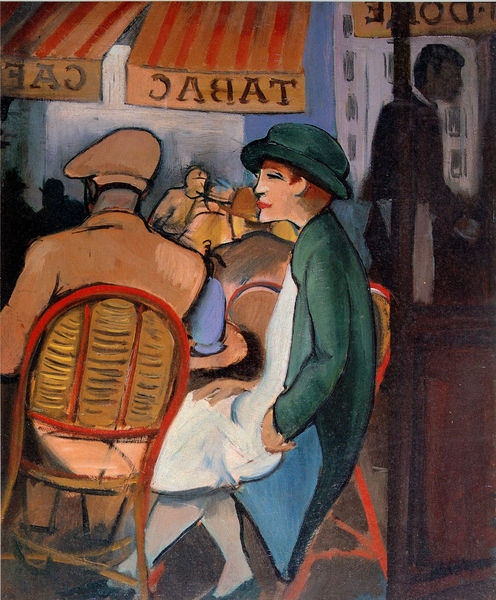
Titel: Café du Dôme
Künstler: Adolf Wuester
Standort: Darmstadt
Institution: Privatbesitz
Schlagwörter: blau, gemälde, hand, himmel, mann, schatten, weiß, gelb, grün, impressionismus, kirchner, menschen, sitzen, stadt, bar, braun, cafe, frankreich, frau, hut, hüte, kleid, laterne, licht, mund, männer, orange, paris, profil, rücken, schwarz, strasse, strassencafe, strassenszene, stuhl, stühle, szene, tisch, tür, türkis, haus, rot, beige, expressionismus, gespräch, haube, kellner, mütze, ober, porträt, rückenlehne, öl, häuser, mantel, sitzend, innen, paar, lippen, rosa, vase, terrasse, liebe, lehne, türe, frakreich, krieg, gardine, kaffee, draussen, stuhllehne, gestreift, streifen, serviette, strümpfe, pärchen, berlin, expressionistisch, restaurant, scheibe, seite, soldat, garcon, jalousie, bedienung, tasche, beckmann, ehepaar, thonet, korbstuhl, matisse, markise, tabak, schaukeln, tabac, pergola, unschärfe, petrol, max beckmann, bistro, bedienugn, cafe tabac, kundschaft, sahat, tabac cafe, tabakk, tahaj